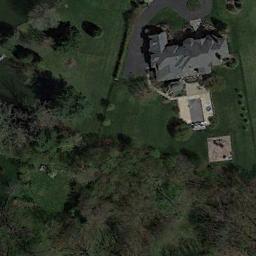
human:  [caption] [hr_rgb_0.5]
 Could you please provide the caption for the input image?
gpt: Here is a gorgeous home with a trail behind and a row of trees in front .

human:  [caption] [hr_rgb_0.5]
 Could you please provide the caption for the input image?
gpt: There are several houses of various sizes and many green trees in a sparse residential area .

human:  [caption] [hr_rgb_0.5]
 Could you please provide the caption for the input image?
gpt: Many trees are beside the sparse residential .

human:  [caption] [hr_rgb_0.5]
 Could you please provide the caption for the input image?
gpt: The sparse residential is on the grass next to some trees .

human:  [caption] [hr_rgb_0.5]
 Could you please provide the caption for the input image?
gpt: A sparse residential area with many green trees and a gray building .